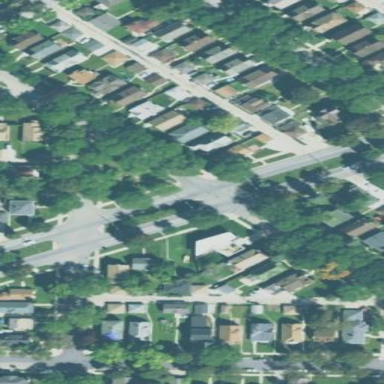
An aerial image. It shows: Sidewalk.